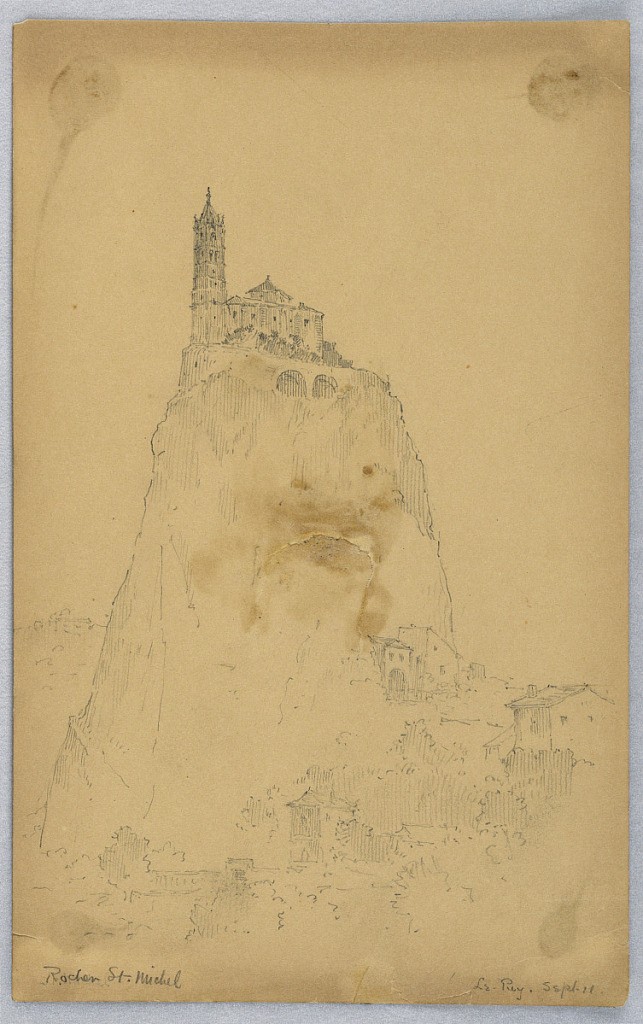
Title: Rocher St. Michel, Le Puy
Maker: Arnold William Brunner, American, 1857–1925
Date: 1883
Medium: Graphite on brown paper
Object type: Drawing
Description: High rock with abbey on top. Houses and vegetation below.